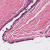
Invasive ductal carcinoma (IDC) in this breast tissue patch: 0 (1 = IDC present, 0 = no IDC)